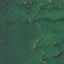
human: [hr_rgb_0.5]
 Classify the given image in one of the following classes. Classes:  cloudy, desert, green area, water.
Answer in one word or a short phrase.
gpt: green area